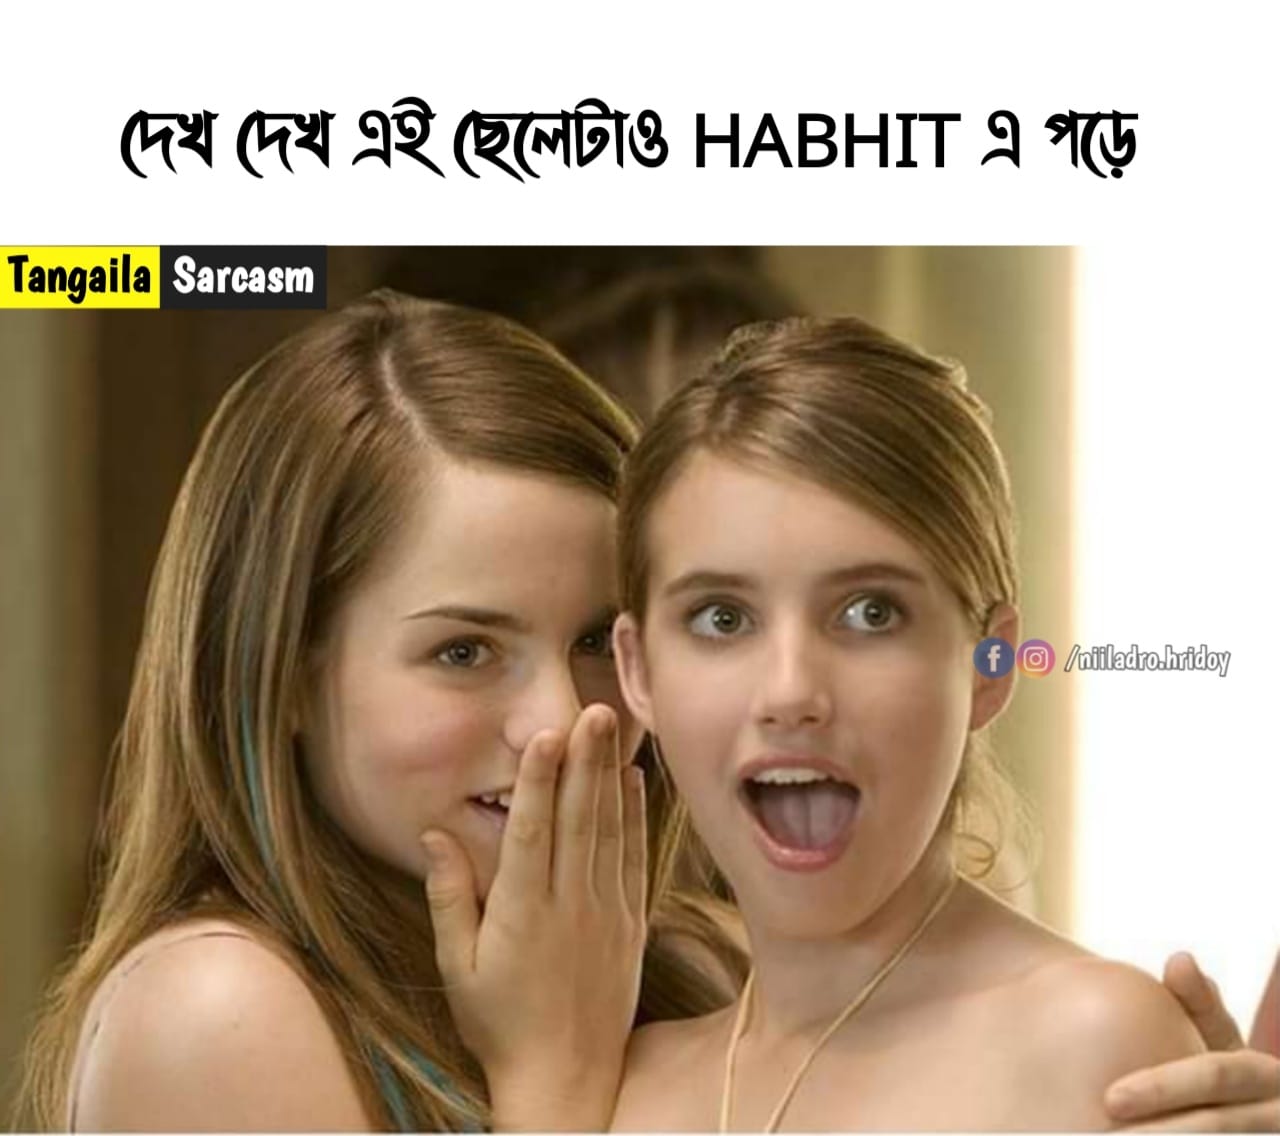
Caption: দেখ দেখ ওই ছেলেটাও  HABHIT  এ পড়ে
Label: non-hate